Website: bh-photo
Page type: delivery-shipping
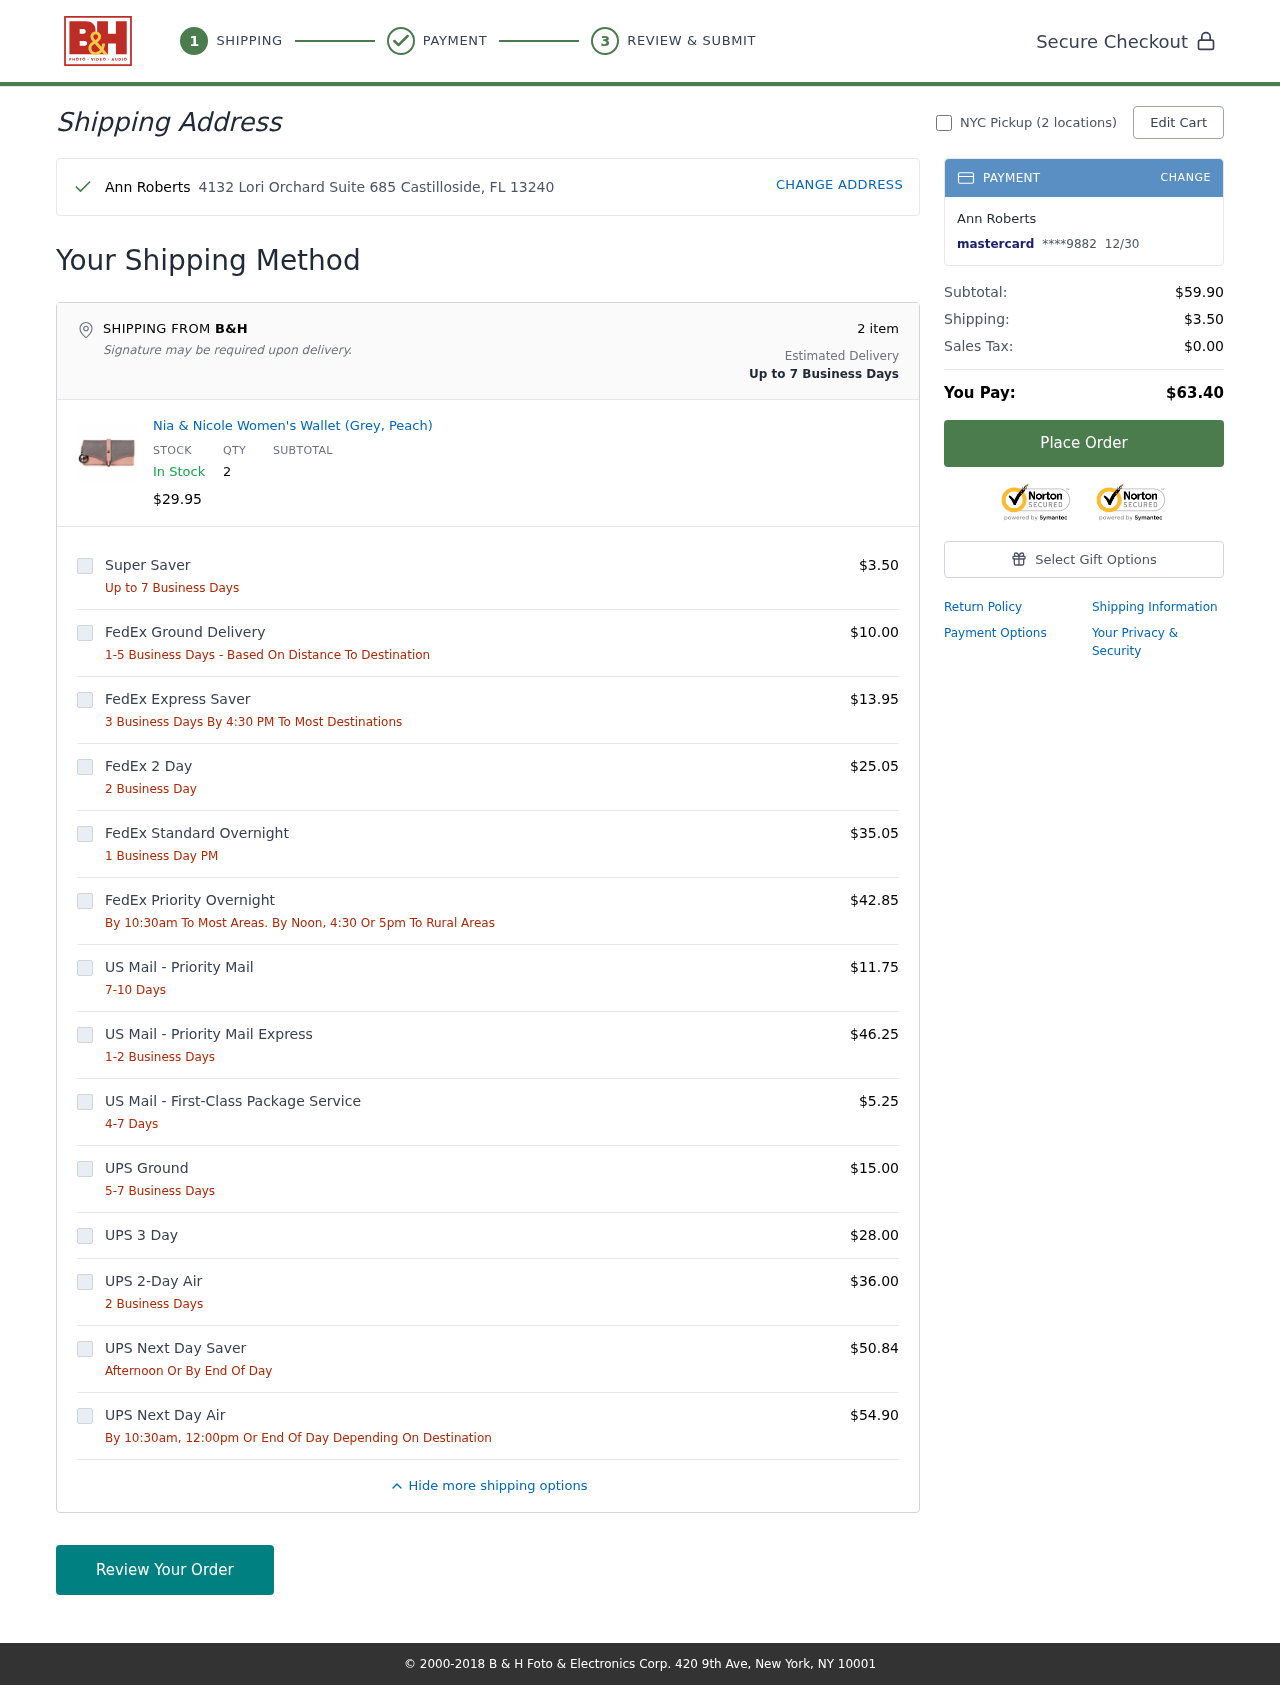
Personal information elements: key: PII_CARD_EXPIRY
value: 12/30
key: PII_CARD_LAST4
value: ****9882
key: PII_CARD_TYPE
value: mastercard
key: PII_CITY_STATE_ZIP
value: Castilloside, FL 13240
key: PII_FULLNAME
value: Ann Roberts
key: PII_STREET
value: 4132 Lori Orchard Suite 685
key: PII_FIRSTNAME
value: Ann
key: PII_LASTNAME
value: Roberts
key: PII_FULLNAME2
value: Ann Roberts
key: PII_FULLNAME3
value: Ann Roberts
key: PII_FIRSTNAME2
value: Ann
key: PII_FIRSTNAME3
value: Ann
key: PII_LASTNAME2
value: Roberts
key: PII_LASTNAME3
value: Roberts
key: PII_FIRSTNAME_DERIVED
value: Ann
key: PII_LASTNAME_DERIVED
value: Roberts
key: PII_FULLNAME_DERIVED
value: Ann Roberts
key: PII_NAME_FULL_DERIVED
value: Ann Roberts
Product elements: key: PRODUCT1_NAME
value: Nia & Nicole Women's Wallet (Grey, Peach)
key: PRODUCT1_PRICE
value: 29.95
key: PRODUCT1_QUANTITY
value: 2
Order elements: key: ORDER_NUM_ITEMS
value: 2
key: ORDER_SUBTOTAL
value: $59.90
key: ORDER_SHIPPING_COST
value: $3.50
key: ORDER_TAX
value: $0.00
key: ORDER_TOTAL
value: $63.40